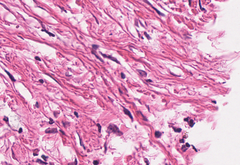
Tumor epithelial tissue: no
Tumor-associated stroma tissue: yes
Normal tissue: no